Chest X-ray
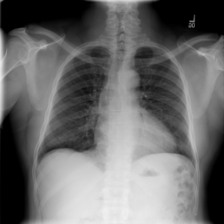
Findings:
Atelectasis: negative
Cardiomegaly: negative
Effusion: negative
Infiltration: negative
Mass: negative
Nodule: negative
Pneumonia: negative
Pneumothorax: negative
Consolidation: negative
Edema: negative
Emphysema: negative
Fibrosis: negative
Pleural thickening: negative
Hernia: negative